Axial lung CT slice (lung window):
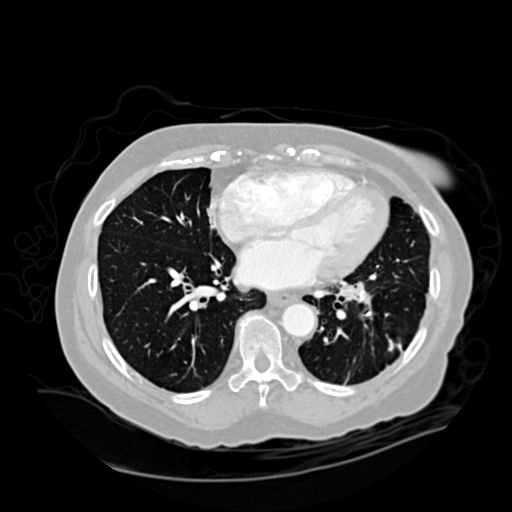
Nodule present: no